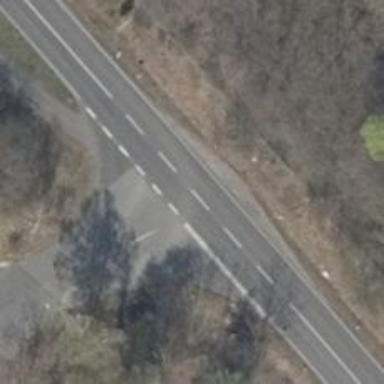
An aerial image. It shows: Tertiary road with asphalt surface and lane markings.